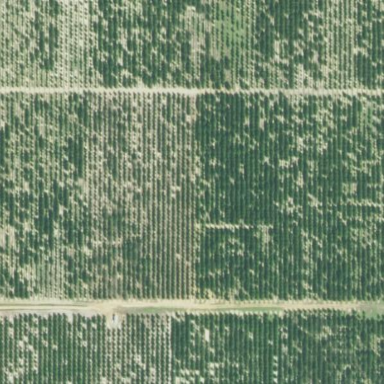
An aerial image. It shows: Orchard.